Question: I have a widget hierarchy where 'SingleChildScrollView' is the parent with a 'Stack' as the child, the 'Stack' has two children, if the Second child goes beyond the screen height its height gets clipped. According to docs the stack occupies size according to a 'Non-Positioned' child. So that means we have to explicitly give a height to the 'Stack', but this height is arbitrary and it won't wrap the contents inside. My main aim is to wrap the 'SingleChildScrollView' height rather than having empty space at bottom.
'''
SingleChildScrollView(
child: Container(
height: MediaQuery.of(context).size.height + 150,
child: SafeArea(
bottom: false,
child: Stack(
fit: StackFit.expand,
children: <Widget>[
Container(height:MediaQuery.of(context).size.height * .35,),
Positioned(top: top: MediaQuery.of(context).size.height * .35 +
MediaQuery.of(context).viewInsets.top,..)
...]))))
'''
[![image][1]][1]
<URL>
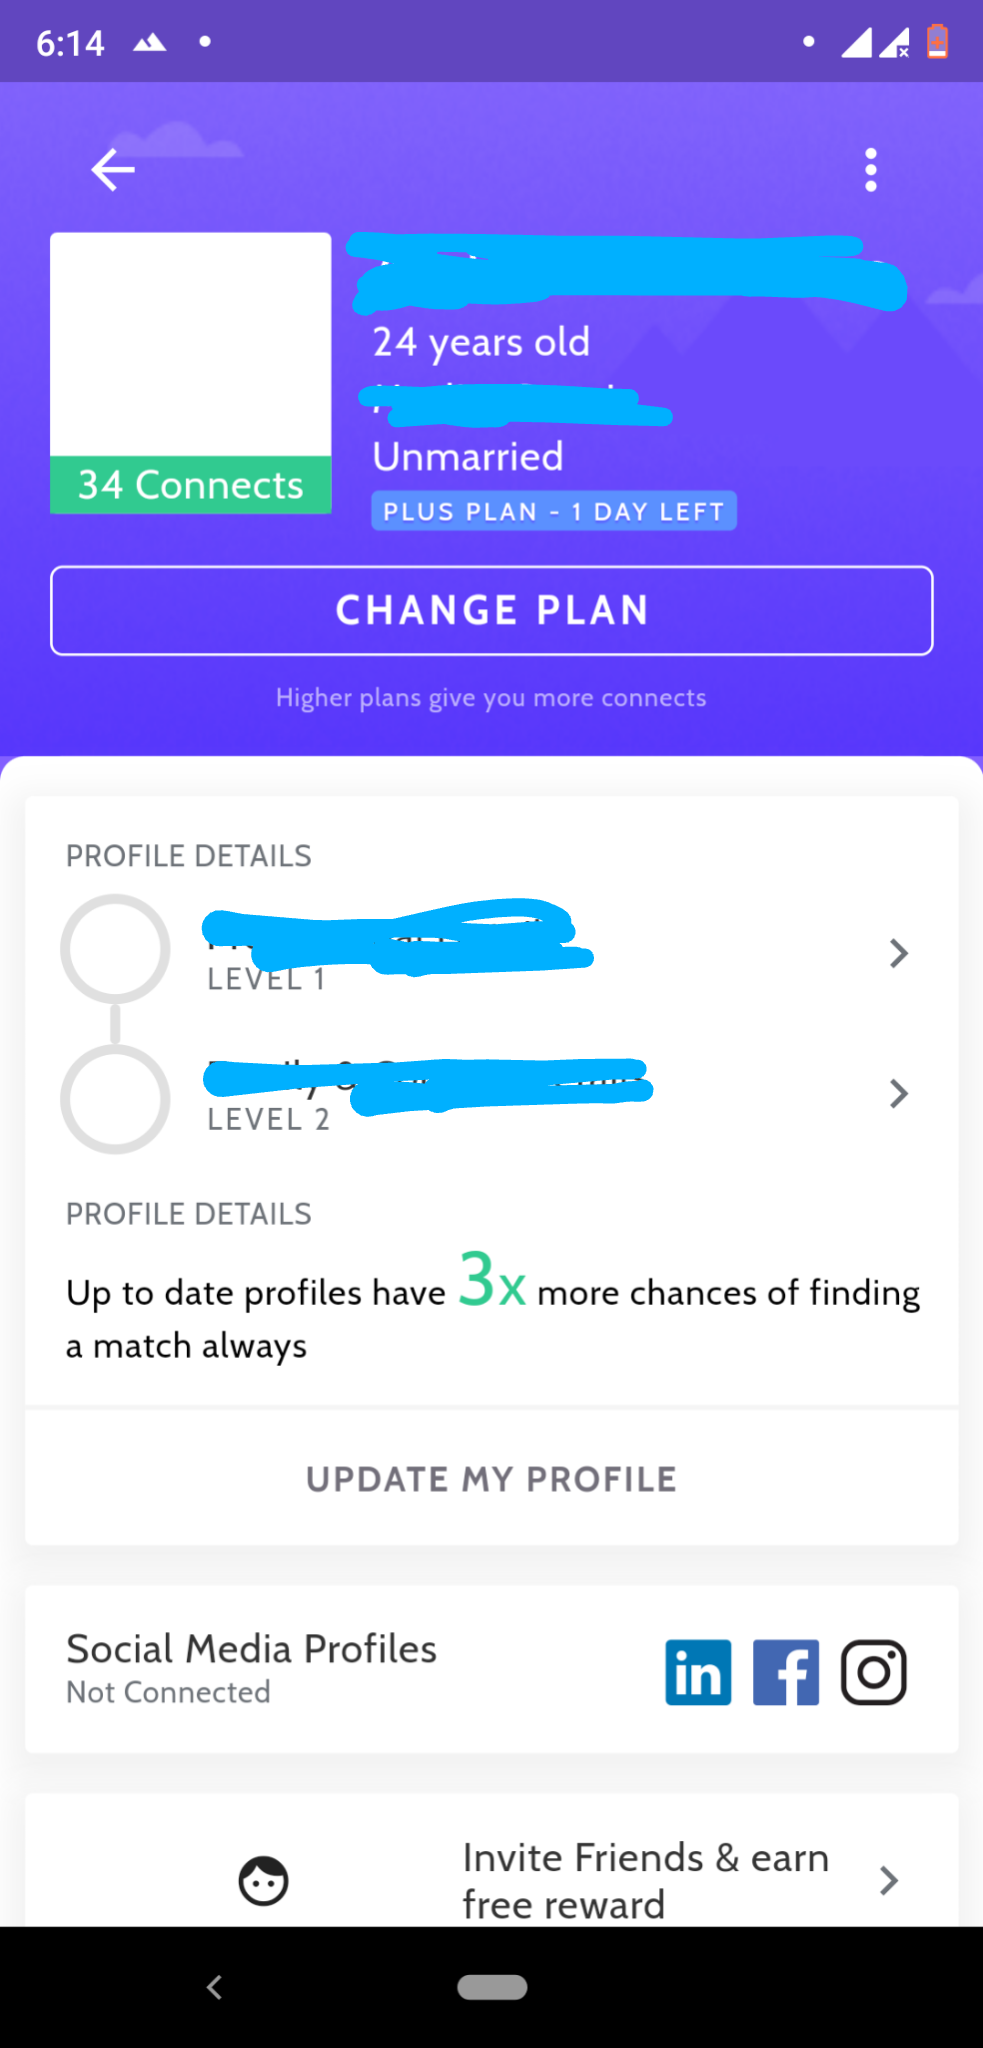
Answer: I had finally achieved it by Translating the bottom section along y axis by -20.0 units, that way it overlapped the top section. Which i think was the only way to achieve this for the particular scenario. For other good solutions in other scenarios check @copsOnRoad's fantastic writeup below
'''
Transform.translate(
offset: Offset(0.0, -20.0),
child: Container(
height: 100.0,
width: 100.0,
color: Colors.yellow,
),
),
'''